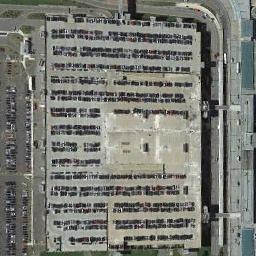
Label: parking_lot